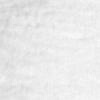
Label: no_change